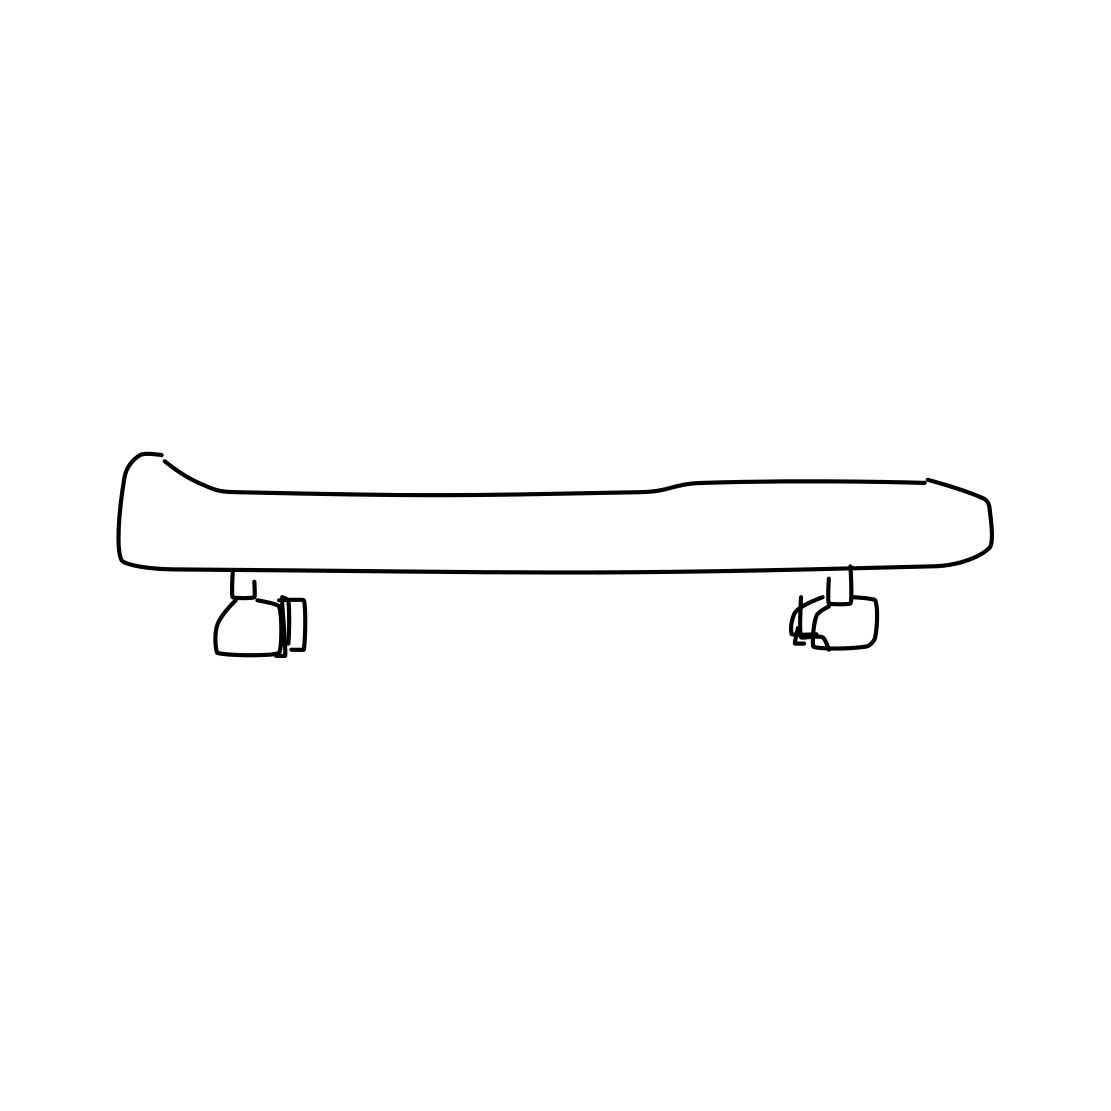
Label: skateboard